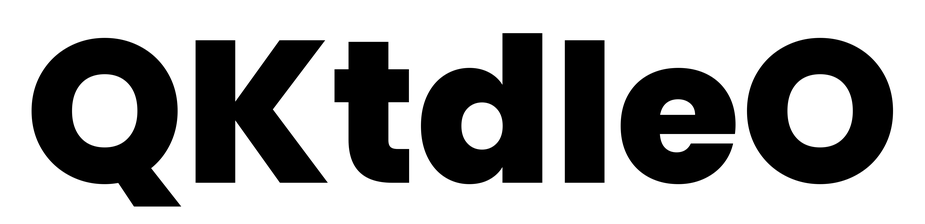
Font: Poppins-ExtraBold